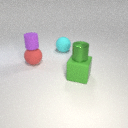
small green metal cylinder above large green rubber cube